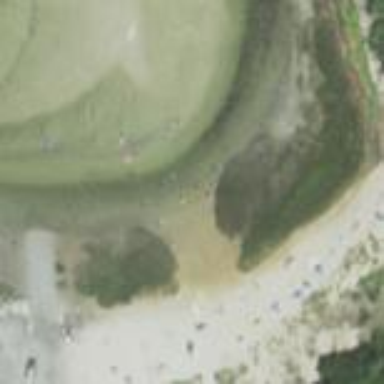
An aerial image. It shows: Sandy beach.